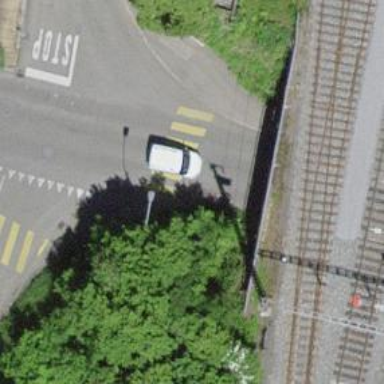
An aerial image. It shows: Marked crossing on the road.